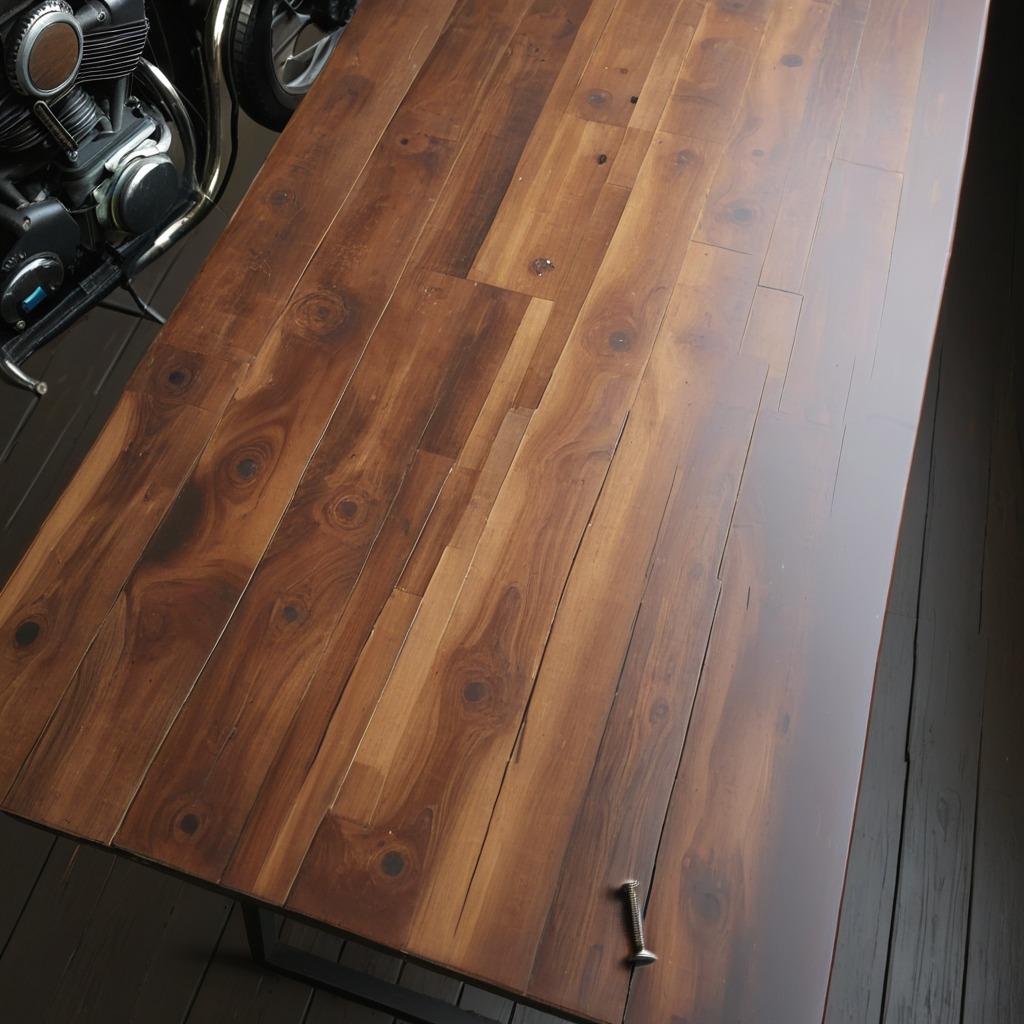
A metal screw is lying on the wooden table.